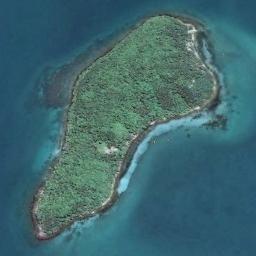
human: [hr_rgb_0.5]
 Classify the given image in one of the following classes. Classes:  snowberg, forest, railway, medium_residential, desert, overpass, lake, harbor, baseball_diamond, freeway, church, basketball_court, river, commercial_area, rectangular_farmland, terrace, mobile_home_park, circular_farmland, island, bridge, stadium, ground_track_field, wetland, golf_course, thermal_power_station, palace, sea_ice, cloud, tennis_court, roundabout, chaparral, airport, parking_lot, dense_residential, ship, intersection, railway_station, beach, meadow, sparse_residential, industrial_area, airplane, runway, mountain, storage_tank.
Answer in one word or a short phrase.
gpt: island